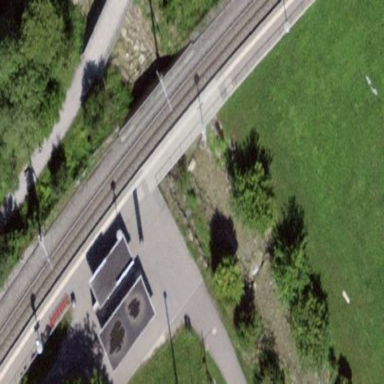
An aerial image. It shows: Platform for public transport at railway station.